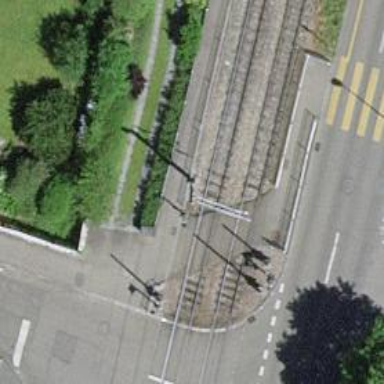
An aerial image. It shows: Railway crossing.